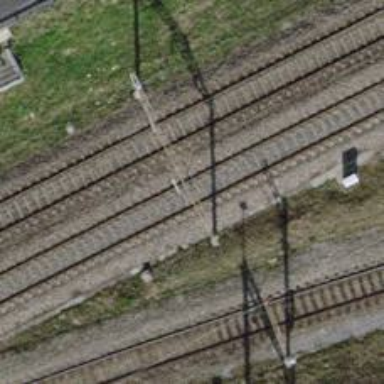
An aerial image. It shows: Railway with electrified contact lines.